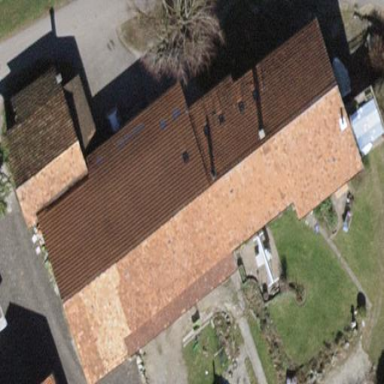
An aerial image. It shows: Detached building with tile roof.